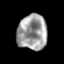
Tissue: prostate
Cell type: T cells
Senescence score: 0.2988
Nuclear area (px): 1033
Mean DAPI intensity: 157.121